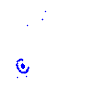
Particle: electron